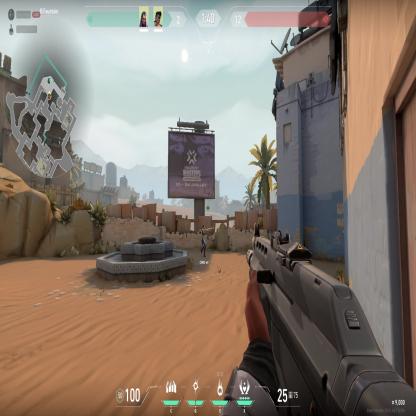
Label: teammate